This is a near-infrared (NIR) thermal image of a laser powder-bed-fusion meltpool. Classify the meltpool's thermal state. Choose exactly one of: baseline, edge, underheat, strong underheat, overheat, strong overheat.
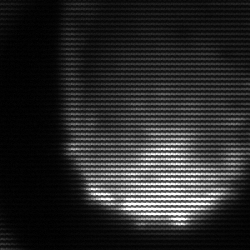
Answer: edge